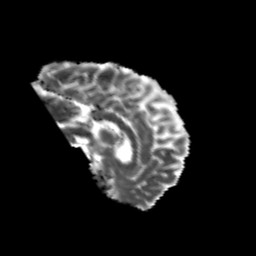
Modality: MD
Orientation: sagittal
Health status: healthy
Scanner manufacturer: philips
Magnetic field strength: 3 T
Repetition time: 6.964 s
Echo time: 0.092 s